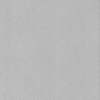
Label: dusty